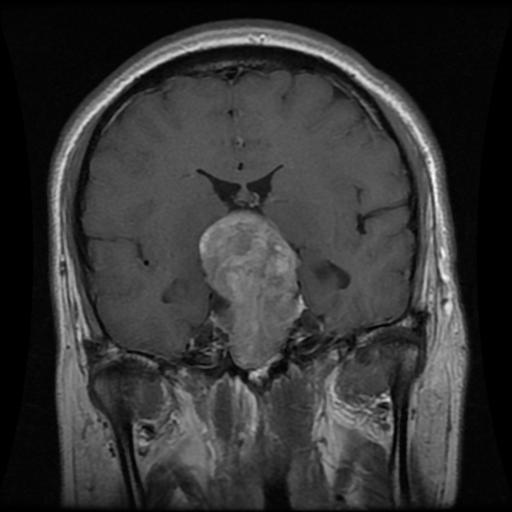
Label: pituitary